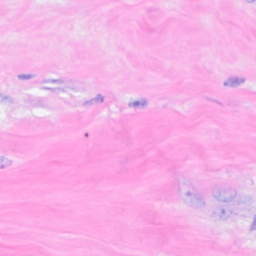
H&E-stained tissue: Breast